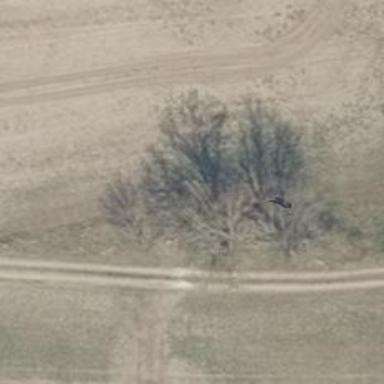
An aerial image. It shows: Deciduous tree with broadleaved leaves.